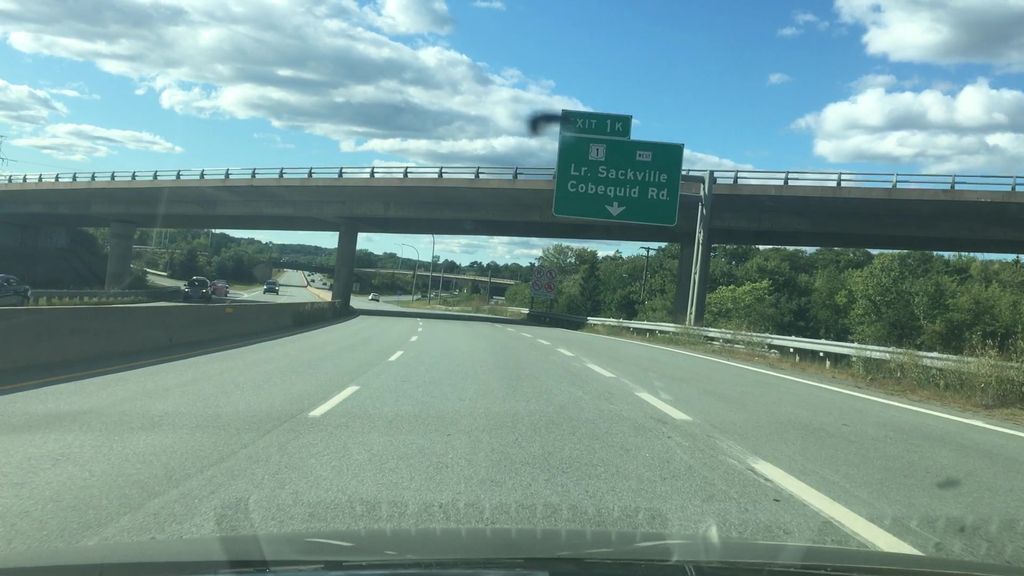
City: halifax